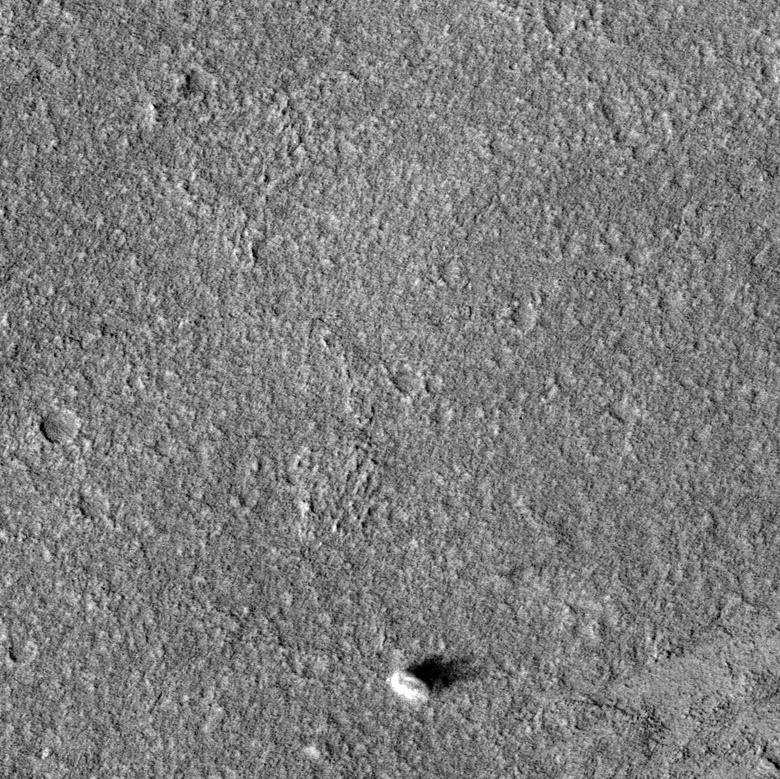
Label: dustdevil